Question: I have created my 'igraph' from my dataset "allgenes", and found community modules based on the louvain method.
'''
gD <- igraph::simplify(igraph::graph.data.frame(allgenes, directed=FALSE))
lou <- cluster_louvain(gD)
'''
Plotting the modules, I note that there are several small communities that I wish to remove. How would I remove communities containing 5 nodes or less?
'''
plot(lou, gD, vertex.label = NA, vertex.size=5, edge.arrow.size = .2)
'''
Plot with distinguished modules:

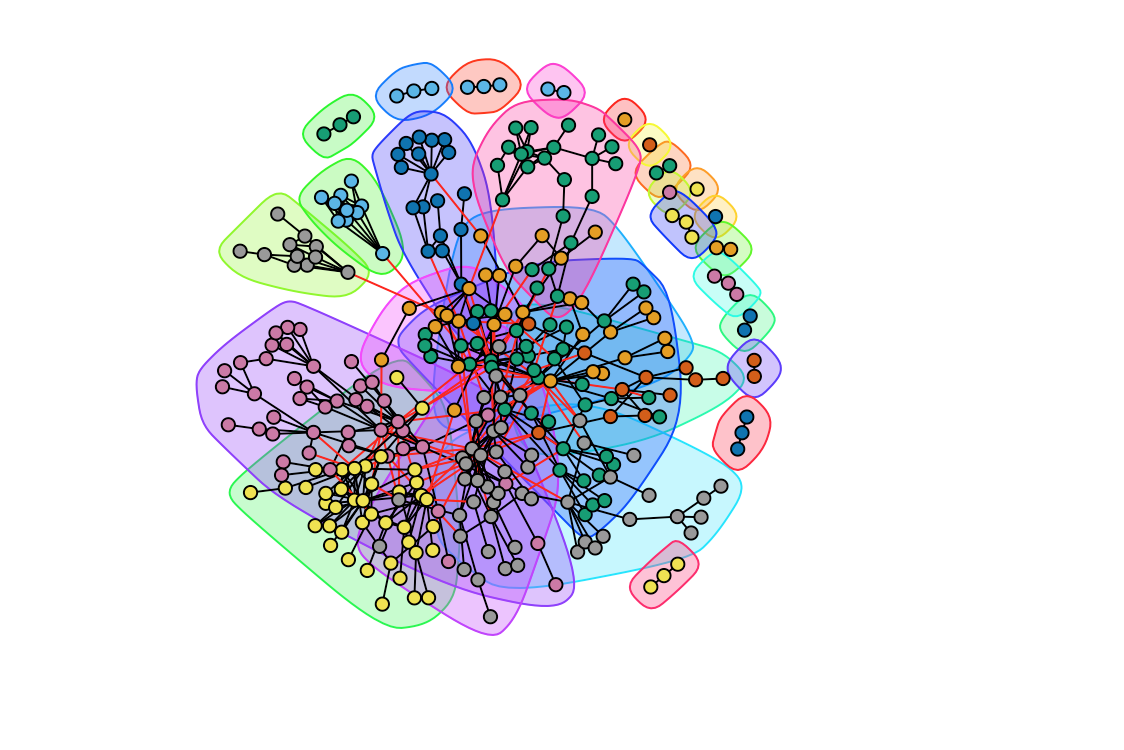
Answer: Since you do not provide an example, I will illustrate with randomly generated data.
'''
## First create an example like yours
library(igraph)
set.seed(123)
gD = erdos.renyi.game(50,0.05)
lou <- cluster_louvain(gD)
LO = layout_with_fr(gD)
plot(lou, gD, vertex.label = NA, vertex.size=5,
edge.arrow.size = .2, layout=LO)
'''
<URL>
'''
## identify which communities have fewer than 5 members
Small = which(table(lou$membership) < 5)
## Which nodes should be kept?
Keep = V(gD)[!(lou$membership %in% Small)]
## Get subgraph & plot
gD2 = induced_subgraph(gD, Keep)
lou2 = cluster_louvain(gD2)
LO2 = LO[Keep,]
plot(lou2, gD2, vertex.label = NA, vertex.size=5,
edge.arrow.size = .2, layout=LO2)
'''
<URL>
The small communities have been removed